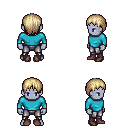
a pixel art fantasy rpg character, male body template, dark elf, purple skin, teal long-sleeve shirt, metal pants, white blonde plain hairstyle, maroon shoes, four views (front, back, left, right), 2x2 character sprite sheet, small pixel art, hard edges, no anti-aliasing